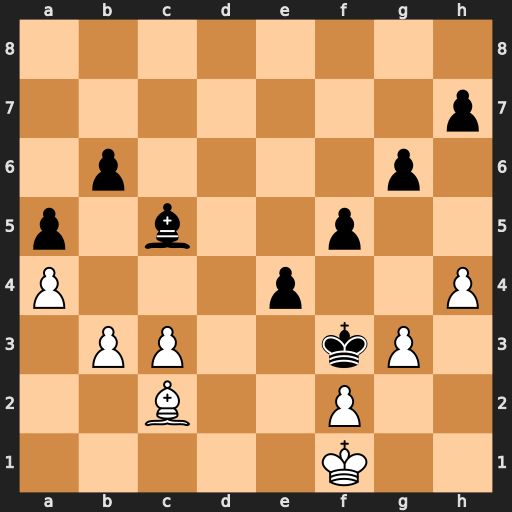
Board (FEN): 8/7p/1p4p1/p1b2p2/P3p2P/1PP2kP1/2B2P2/5K2
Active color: w
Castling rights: -
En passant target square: -
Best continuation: Bd1#